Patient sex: F
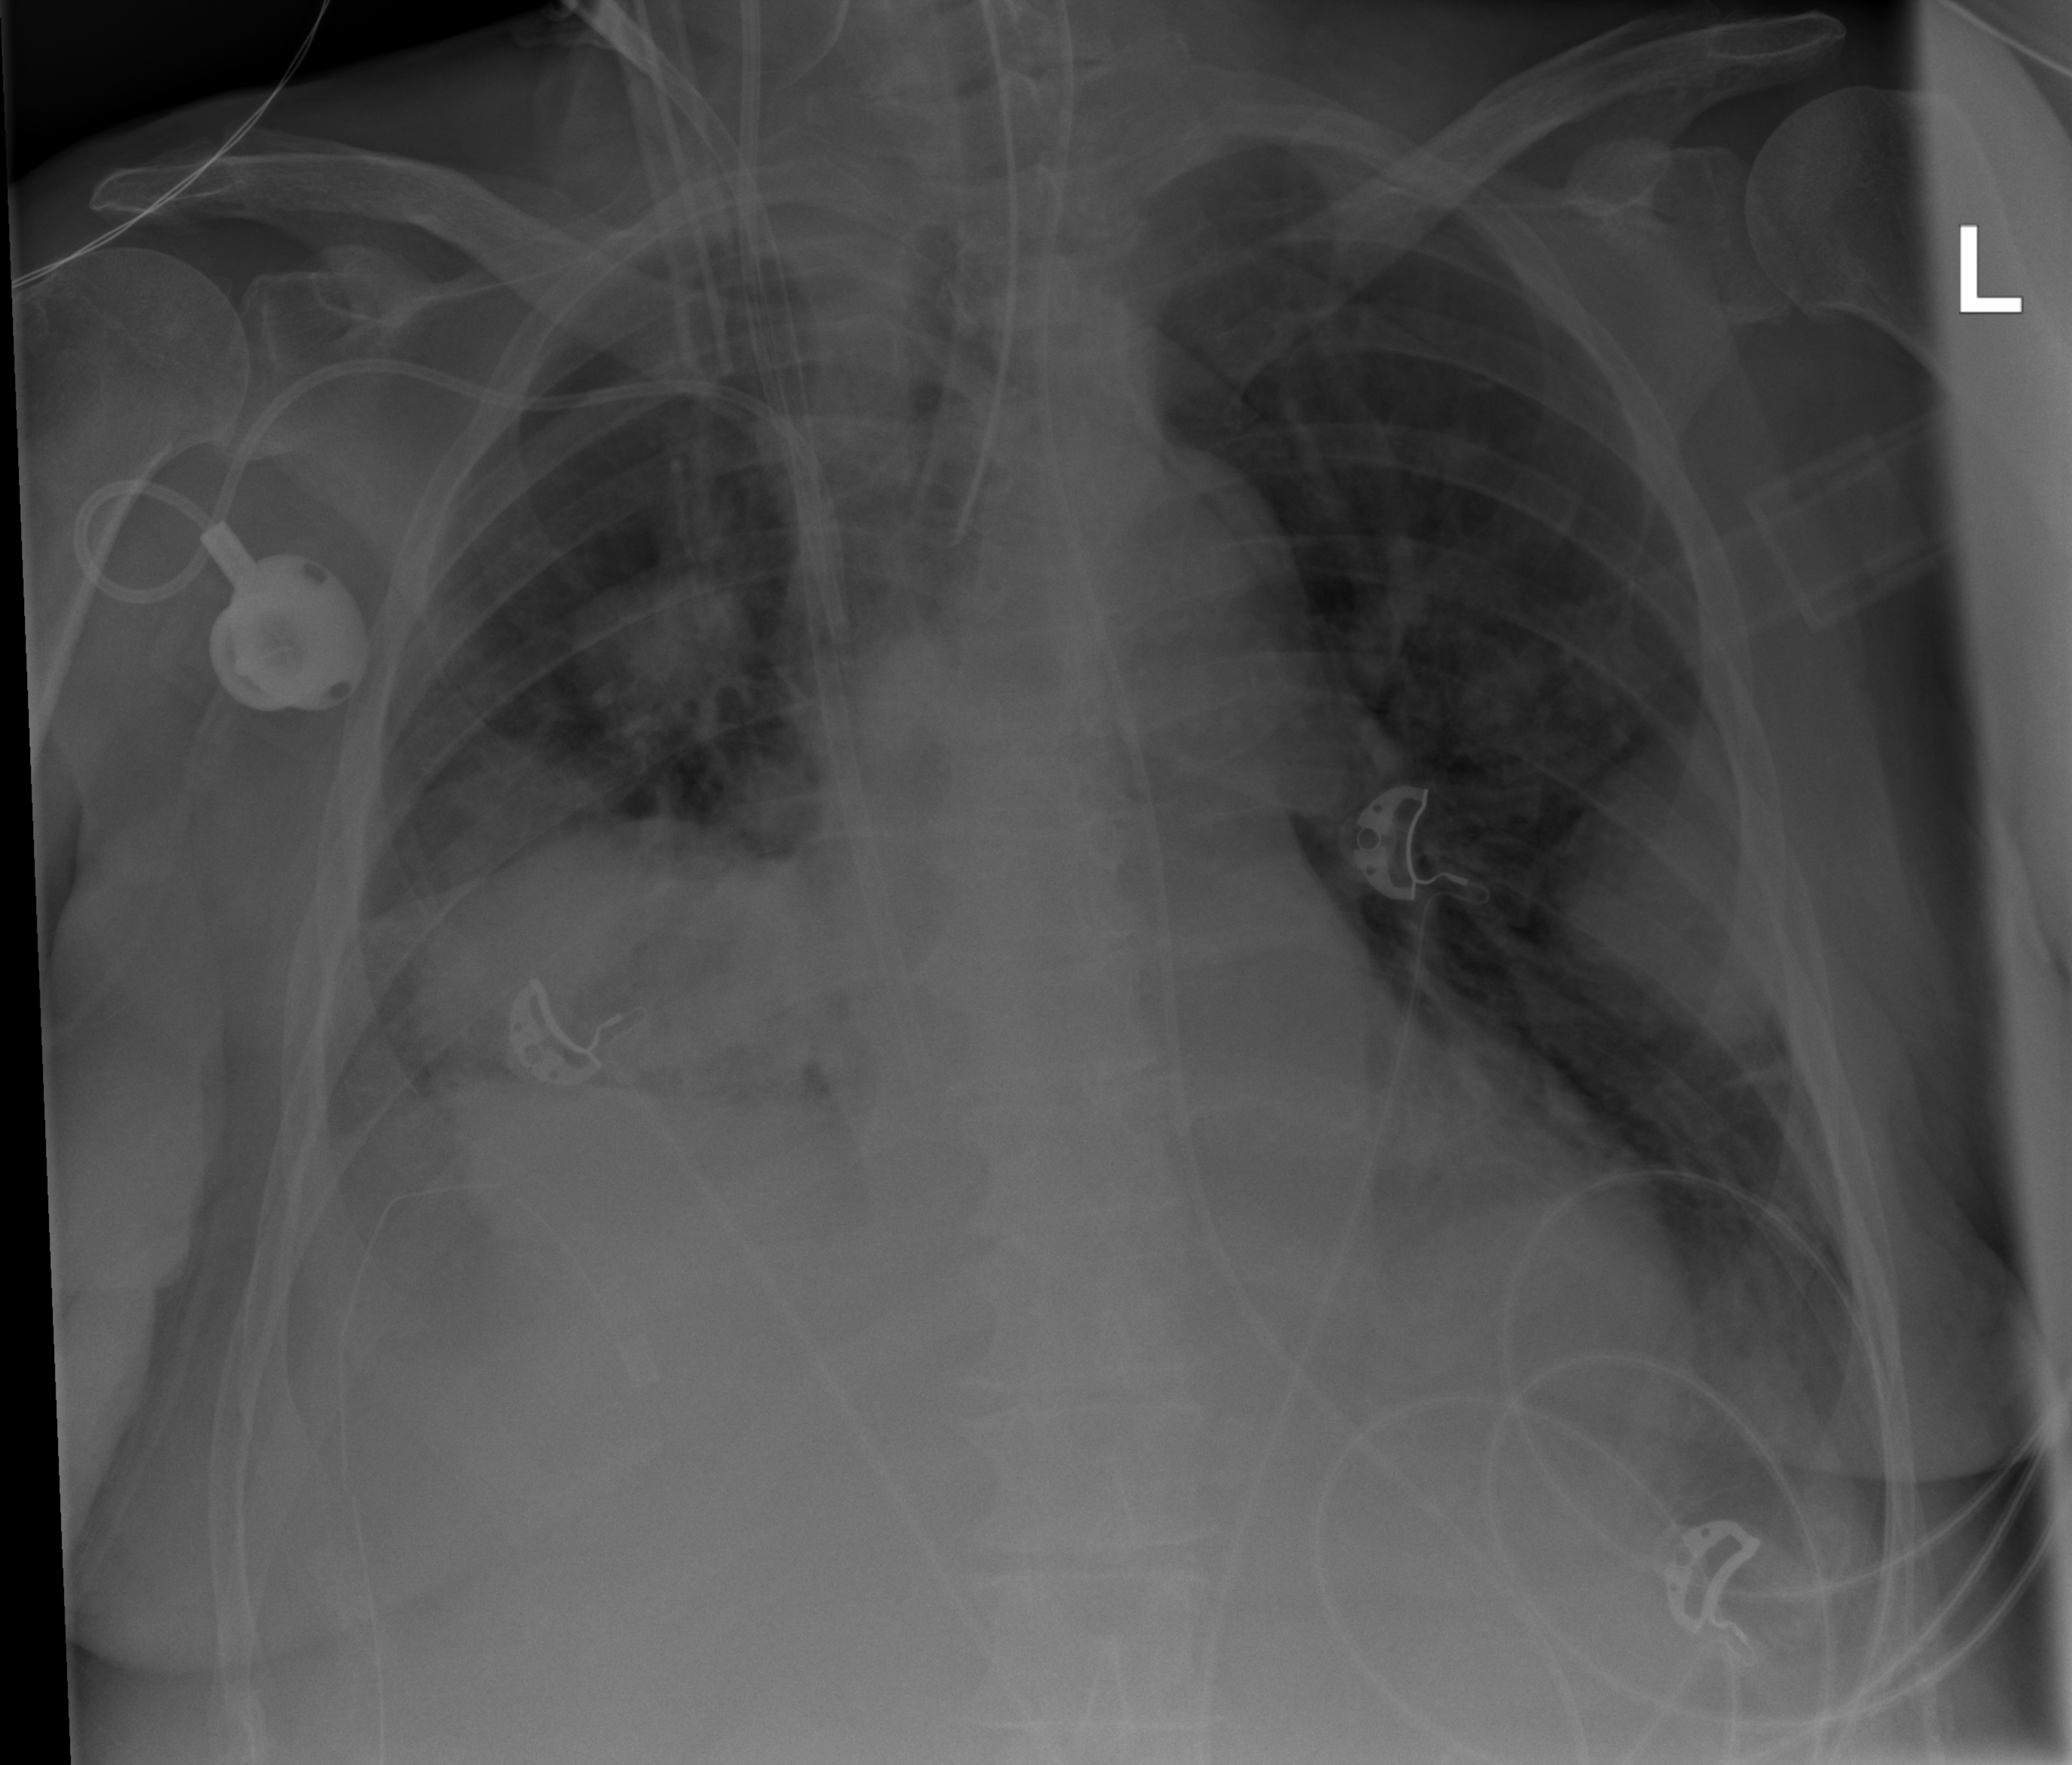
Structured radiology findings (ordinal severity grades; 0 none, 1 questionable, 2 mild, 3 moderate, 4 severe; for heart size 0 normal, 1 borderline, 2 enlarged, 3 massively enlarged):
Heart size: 0
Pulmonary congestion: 0
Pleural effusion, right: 2
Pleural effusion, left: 2
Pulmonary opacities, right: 2
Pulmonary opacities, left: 0
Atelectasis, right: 3
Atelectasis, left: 2